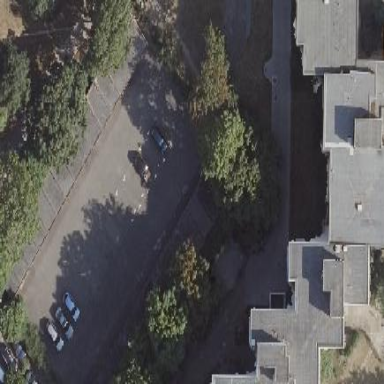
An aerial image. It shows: Garage building.